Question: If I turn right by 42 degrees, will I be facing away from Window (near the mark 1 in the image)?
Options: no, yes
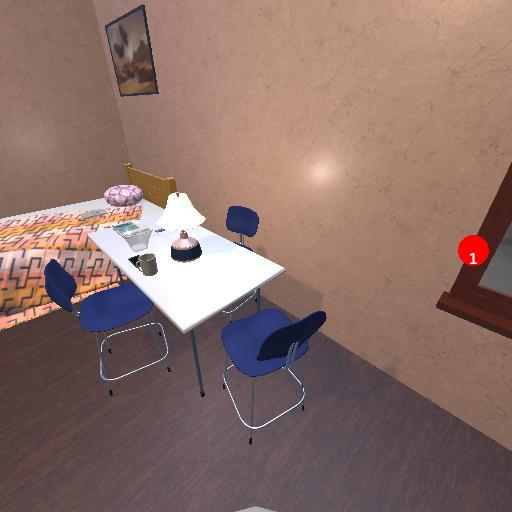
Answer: no